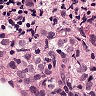
Metastatic tissue present: yes